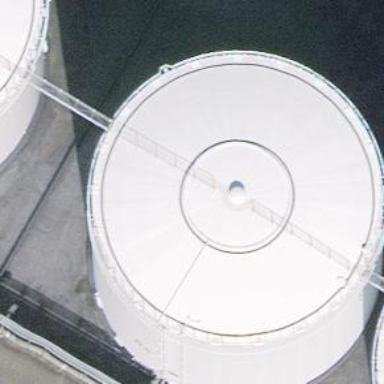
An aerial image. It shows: Storage tank building.